Question:
Script:
'''
function checkSensorToday() {
var okesip;
$.ajax({
url: baseUrl + "api/checkSrTensooday",
success: function(json) {
$('.trafpeople_').text(json.TraficPeople);
$('data-percent').text(json.percentageValue);
}
});
}
'''
Markup:
'''
<div class="easy-pie-chart percentage" data-percent="42" data-size="46">
<span class="percent trafpeople_"></span>%
</div>
'''
'data-percent' figure would give the percentage of blue color on a cart.
Can I put 'json.percentageValue' inside 'div' in the 'data-percent=""', to replace 42?
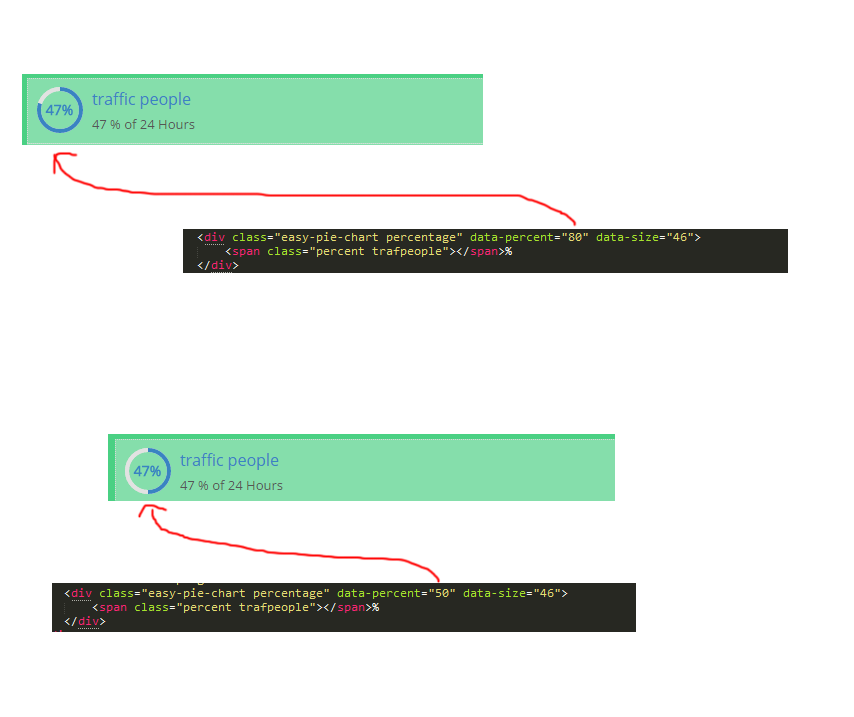
Answer: '$('[data-percent]').attr('data-percent', json.percentageValue);'
Your selector isn't attribute selector (you need to add []).
In jquery you can get and change attributes using the 'attr' like the example above.
<URL>